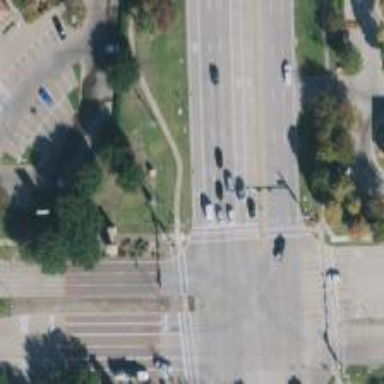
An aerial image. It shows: Footway crossing with line markings.